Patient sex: M
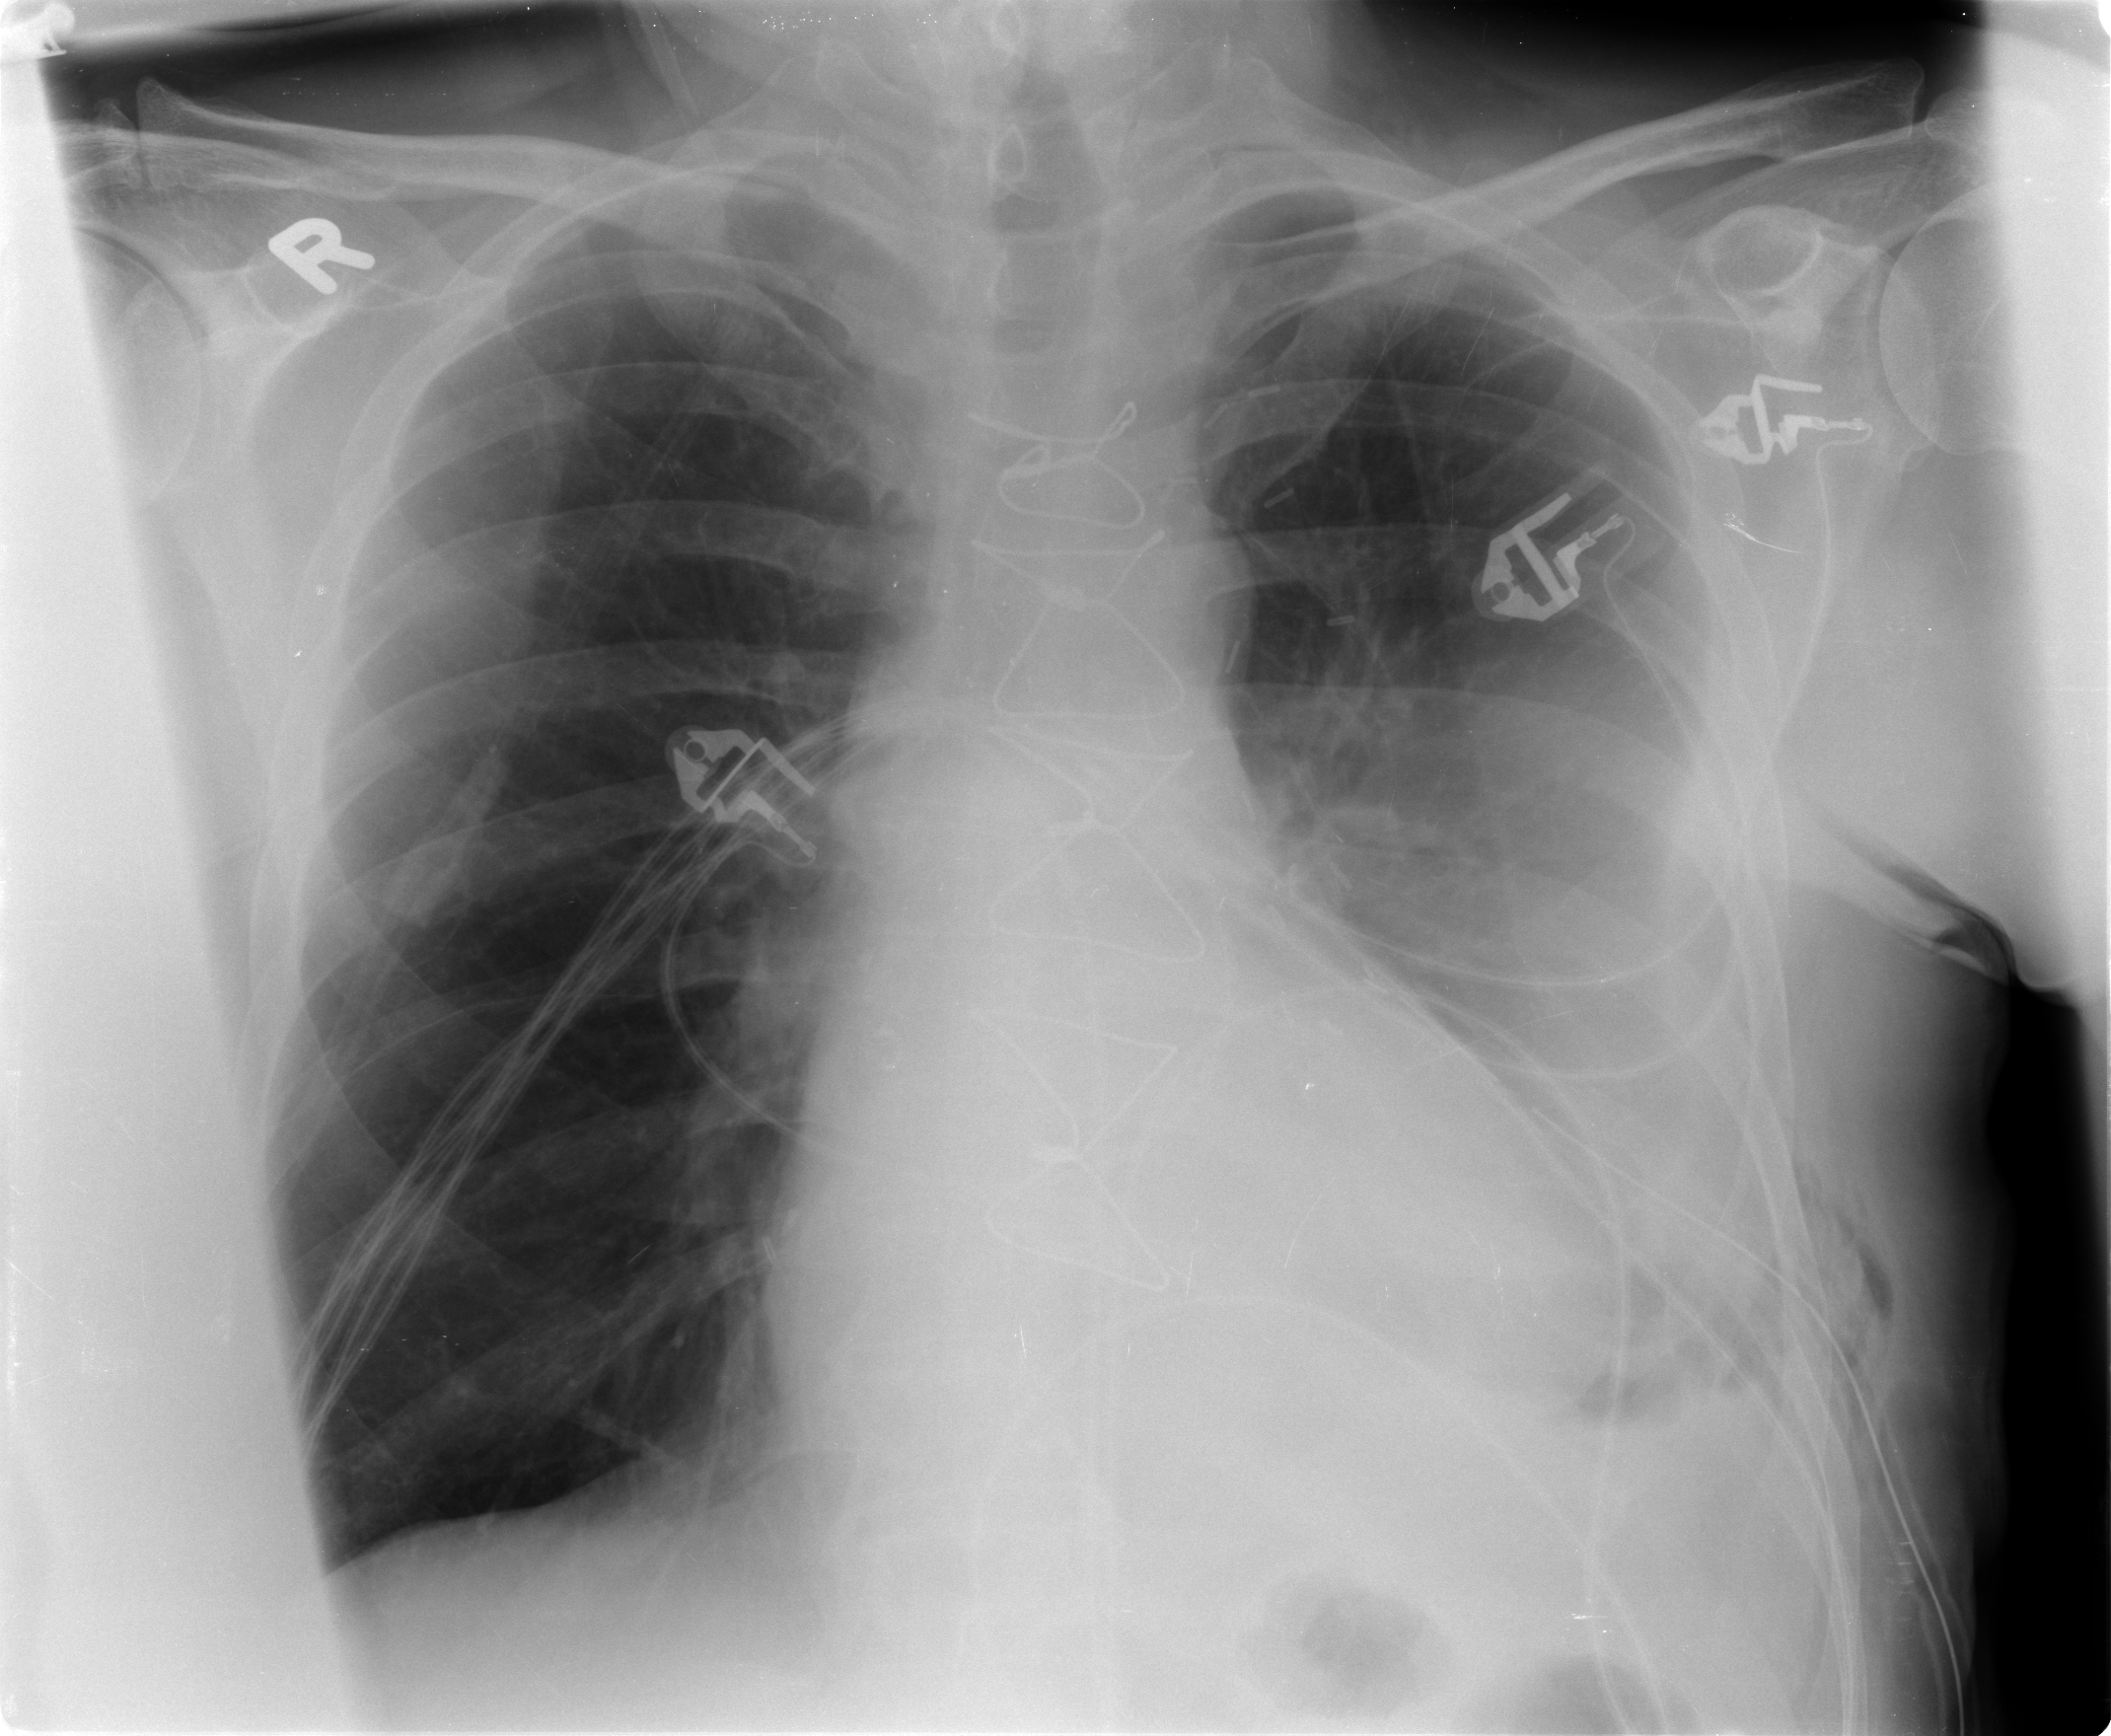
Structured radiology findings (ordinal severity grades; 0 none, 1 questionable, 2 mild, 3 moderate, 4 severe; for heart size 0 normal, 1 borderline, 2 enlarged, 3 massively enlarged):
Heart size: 0
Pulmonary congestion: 2
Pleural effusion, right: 0
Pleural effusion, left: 4
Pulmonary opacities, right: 0
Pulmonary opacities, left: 1
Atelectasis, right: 0
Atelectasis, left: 3